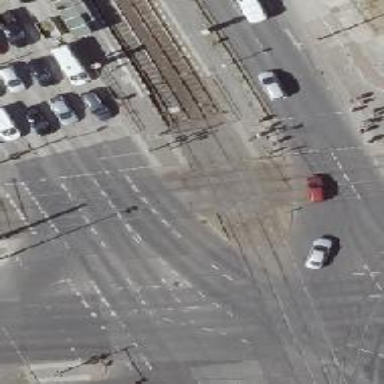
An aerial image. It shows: Railway crossing.